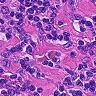
Metastatic tissue present: no